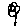
Label: flower